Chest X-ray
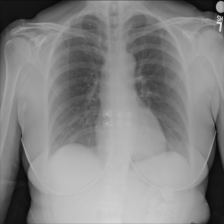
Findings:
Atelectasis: negative
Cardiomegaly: negative
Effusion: negative
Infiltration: negative
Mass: negative
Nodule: negative
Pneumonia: negative
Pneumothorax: negative
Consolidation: negative
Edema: negative
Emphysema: negative
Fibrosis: negative
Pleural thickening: negative
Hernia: negative